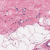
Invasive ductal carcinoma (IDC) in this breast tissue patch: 0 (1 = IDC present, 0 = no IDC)